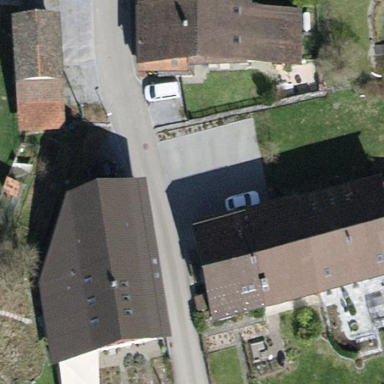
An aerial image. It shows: Building with tiled roof.